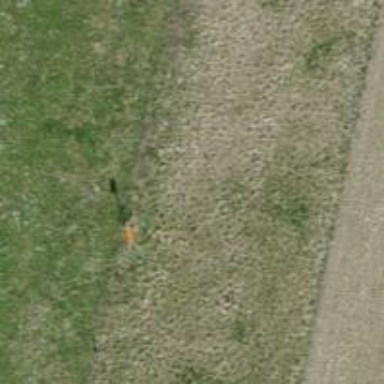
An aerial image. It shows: Pole with roof-covered pipeline marker.